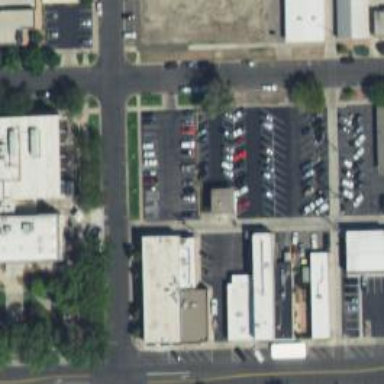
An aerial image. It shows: Parking space.